Question: Is there a way in _vimrc to set a different colorscheme to be used when printing files?
I like a dark background light text scheme on screen, but obviously that doesn't translate well to paper.
Edit: I can change the scheme manually before printing, then change it back after and it works fine. Just curious if there's a way to tell Vim to always use a specific scheme while printing.
This is what ':hardcopy' outputs:

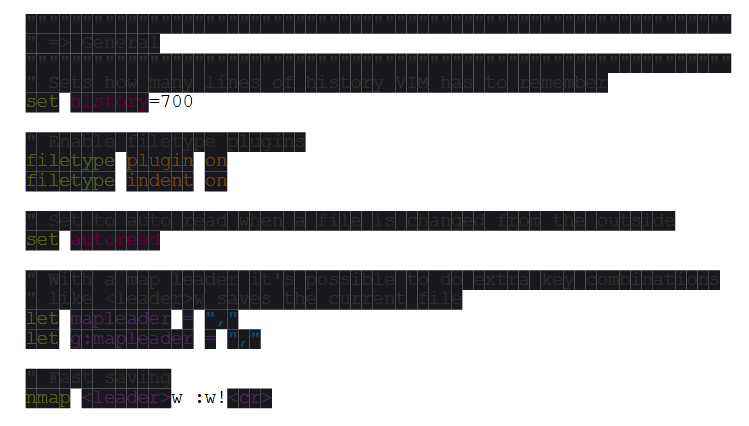
Answer: How about something like
'''
:command Hardcopy let colors_save = g:colors_name <Bar> colorscheme default <Bar> hardcopy <Bar> execute 'colorscheme' colors_save
'''
Maybe throw in the ''bg'' option. If you care about local variables, make it a function:
'''
command Hardcopy call Hardcopy()
function! Hardcopy()
let colors_save = g:colors_name
colorscheme default
hardcopy
execute 'colorscheme' colors_save
endfun
'''